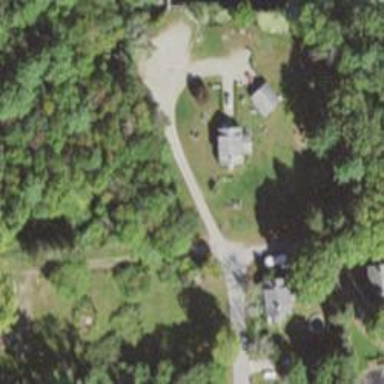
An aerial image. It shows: Residential driveway used as service road.